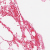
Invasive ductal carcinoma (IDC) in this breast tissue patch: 0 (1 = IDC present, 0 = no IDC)